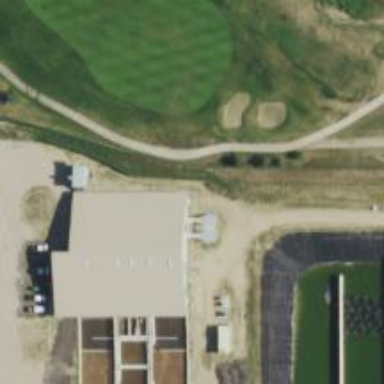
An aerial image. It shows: Service road used as golf cart path.